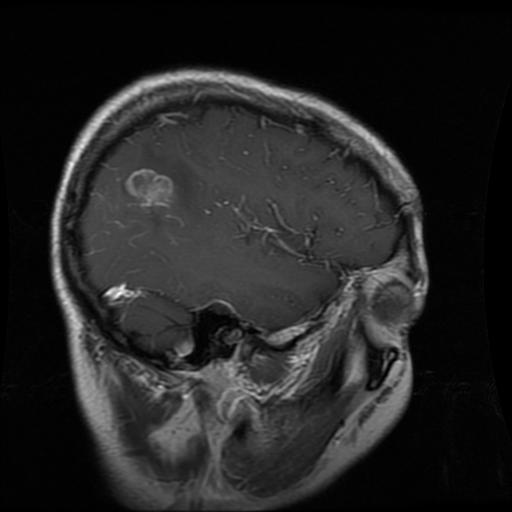
Label: glioma